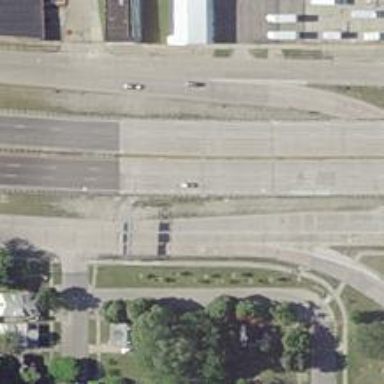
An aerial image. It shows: Trunk highway.